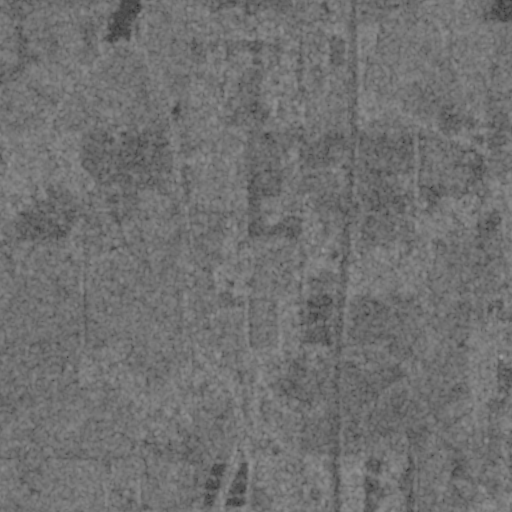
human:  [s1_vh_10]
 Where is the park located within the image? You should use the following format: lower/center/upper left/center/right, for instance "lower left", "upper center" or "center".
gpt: The park is located in the lower left of the image.
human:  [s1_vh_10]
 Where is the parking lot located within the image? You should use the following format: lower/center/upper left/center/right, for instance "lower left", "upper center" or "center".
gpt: The parking lot is located in the lower left of the image.
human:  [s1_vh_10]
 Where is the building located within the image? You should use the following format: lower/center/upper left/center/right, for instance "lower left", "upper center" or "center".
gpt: There is no building in the image.

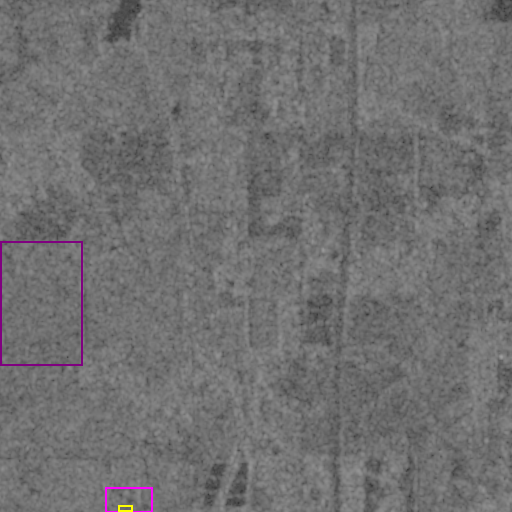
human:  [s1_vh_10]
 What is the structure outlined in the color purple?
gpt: The structure outlined in purple is a crop field.
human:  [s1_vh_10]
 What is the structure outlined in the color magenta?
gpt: The structure outlined in magenta is a park.
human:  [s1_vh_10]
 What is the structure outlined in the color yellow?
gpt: The structure outlined in yellow is a parking lot.
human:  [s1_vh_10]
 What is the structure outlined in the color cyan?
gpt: There is no cyan outline.